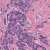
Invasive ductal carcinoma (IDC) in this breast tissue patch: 1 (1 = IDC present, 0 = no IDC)